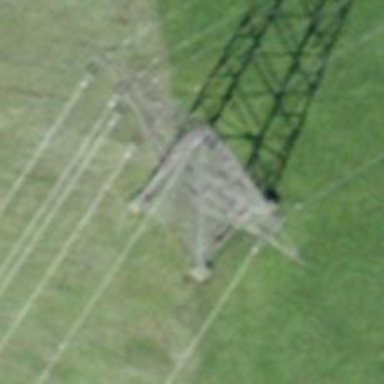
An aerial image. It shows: Power tower.